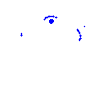
Particle: electron